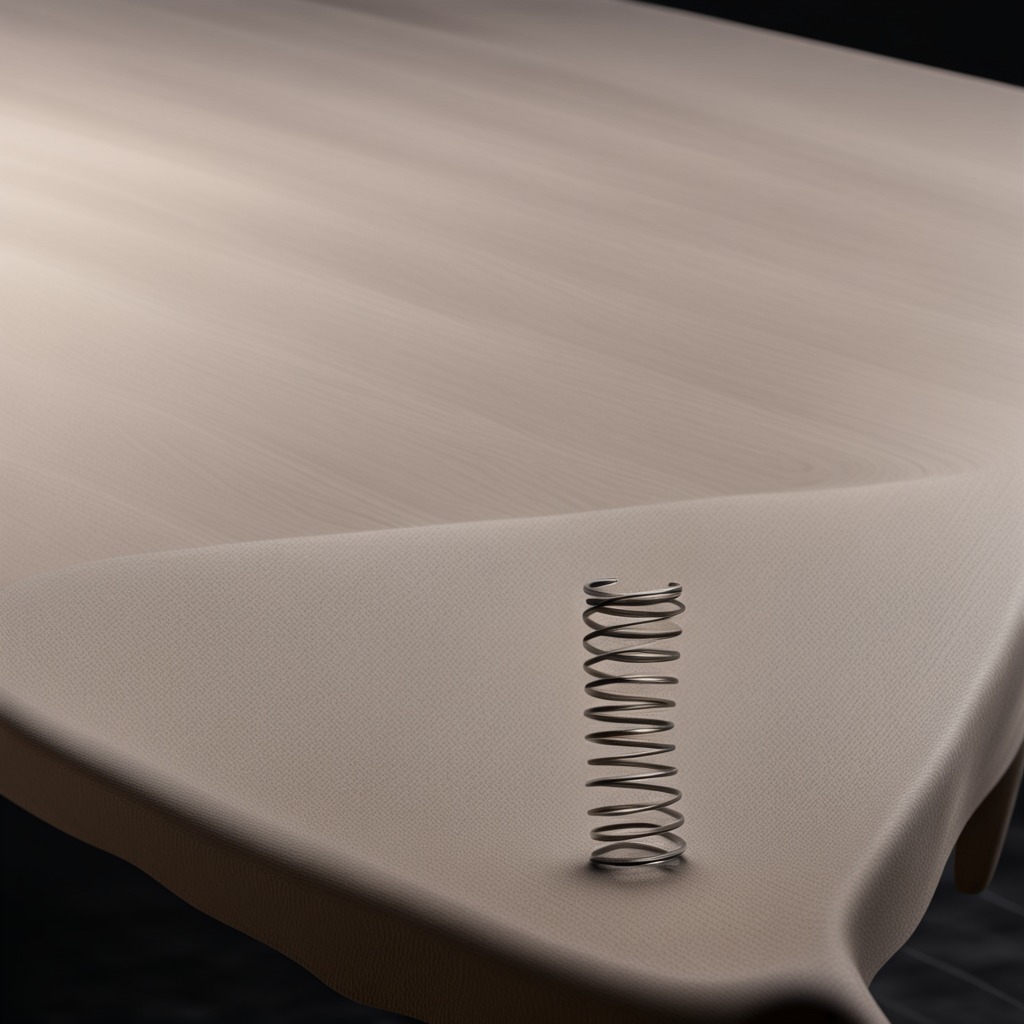
A coiled metal spring lies on a wooden table.